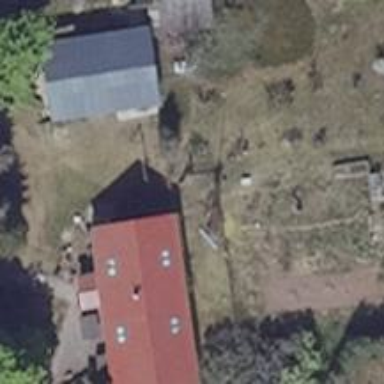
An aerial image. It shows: Isolated dwelling in the countryside.